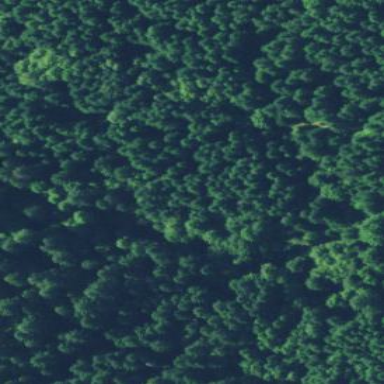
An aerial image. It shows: Woodland area covered with trees.